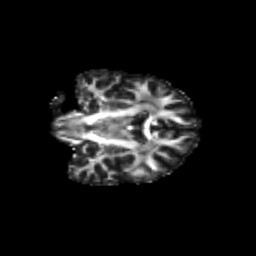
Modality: FA
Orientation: coronal
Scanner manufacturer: siemens
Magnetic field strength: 3 T
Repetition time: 9.2 s
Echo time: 0.084 s